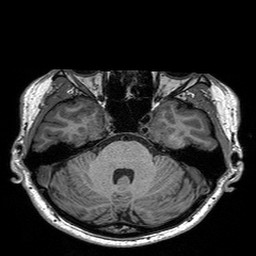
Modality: T1w
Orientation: coronal
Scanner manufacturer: siemens
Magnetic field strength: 3 T
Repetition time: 2.3 s